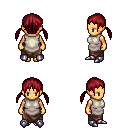
a pixel art fantasy rpg character, female body template, human, tanned skin, white tunic, robe skirt, brunette twin-tailed hairstyle, metal boots, four views (front, back, left, right), 2x2 character sprite sheet, small pixel art, hard edges, no anti-aliasing